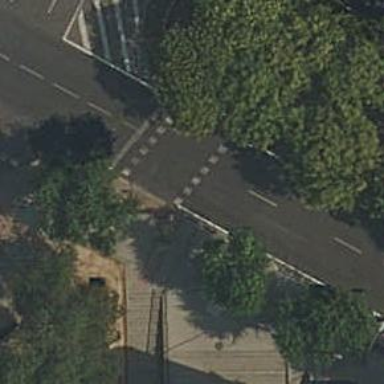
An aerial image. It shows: Road crossing with traffic signals.